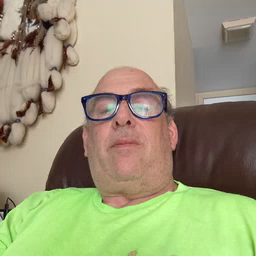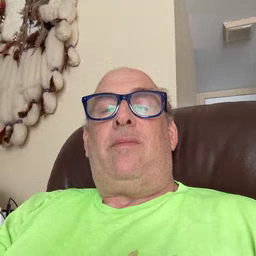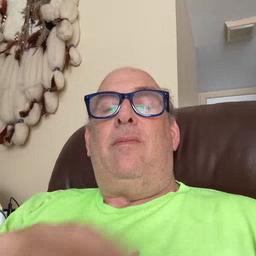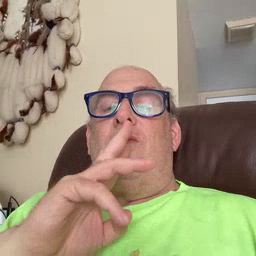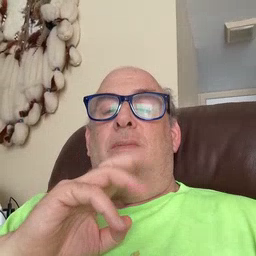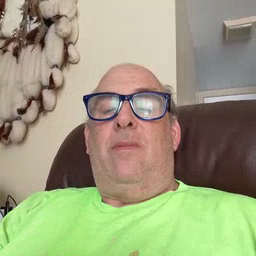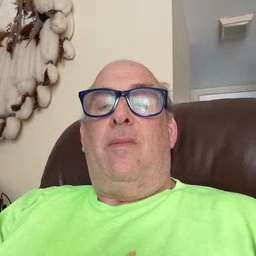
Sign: water